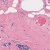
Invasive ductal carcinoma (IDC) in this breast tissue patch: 0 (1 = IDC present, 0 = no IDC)